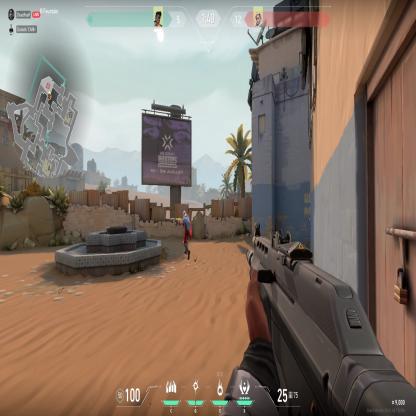
Label: enemy